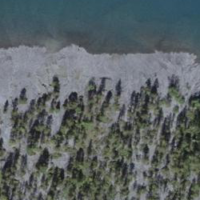
EUNIS habitat code: 14
Species observed at this site:
Cottus gobio
Parnassia palustris
Rubus saxatilis